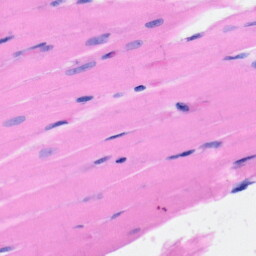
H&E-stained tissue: Heart